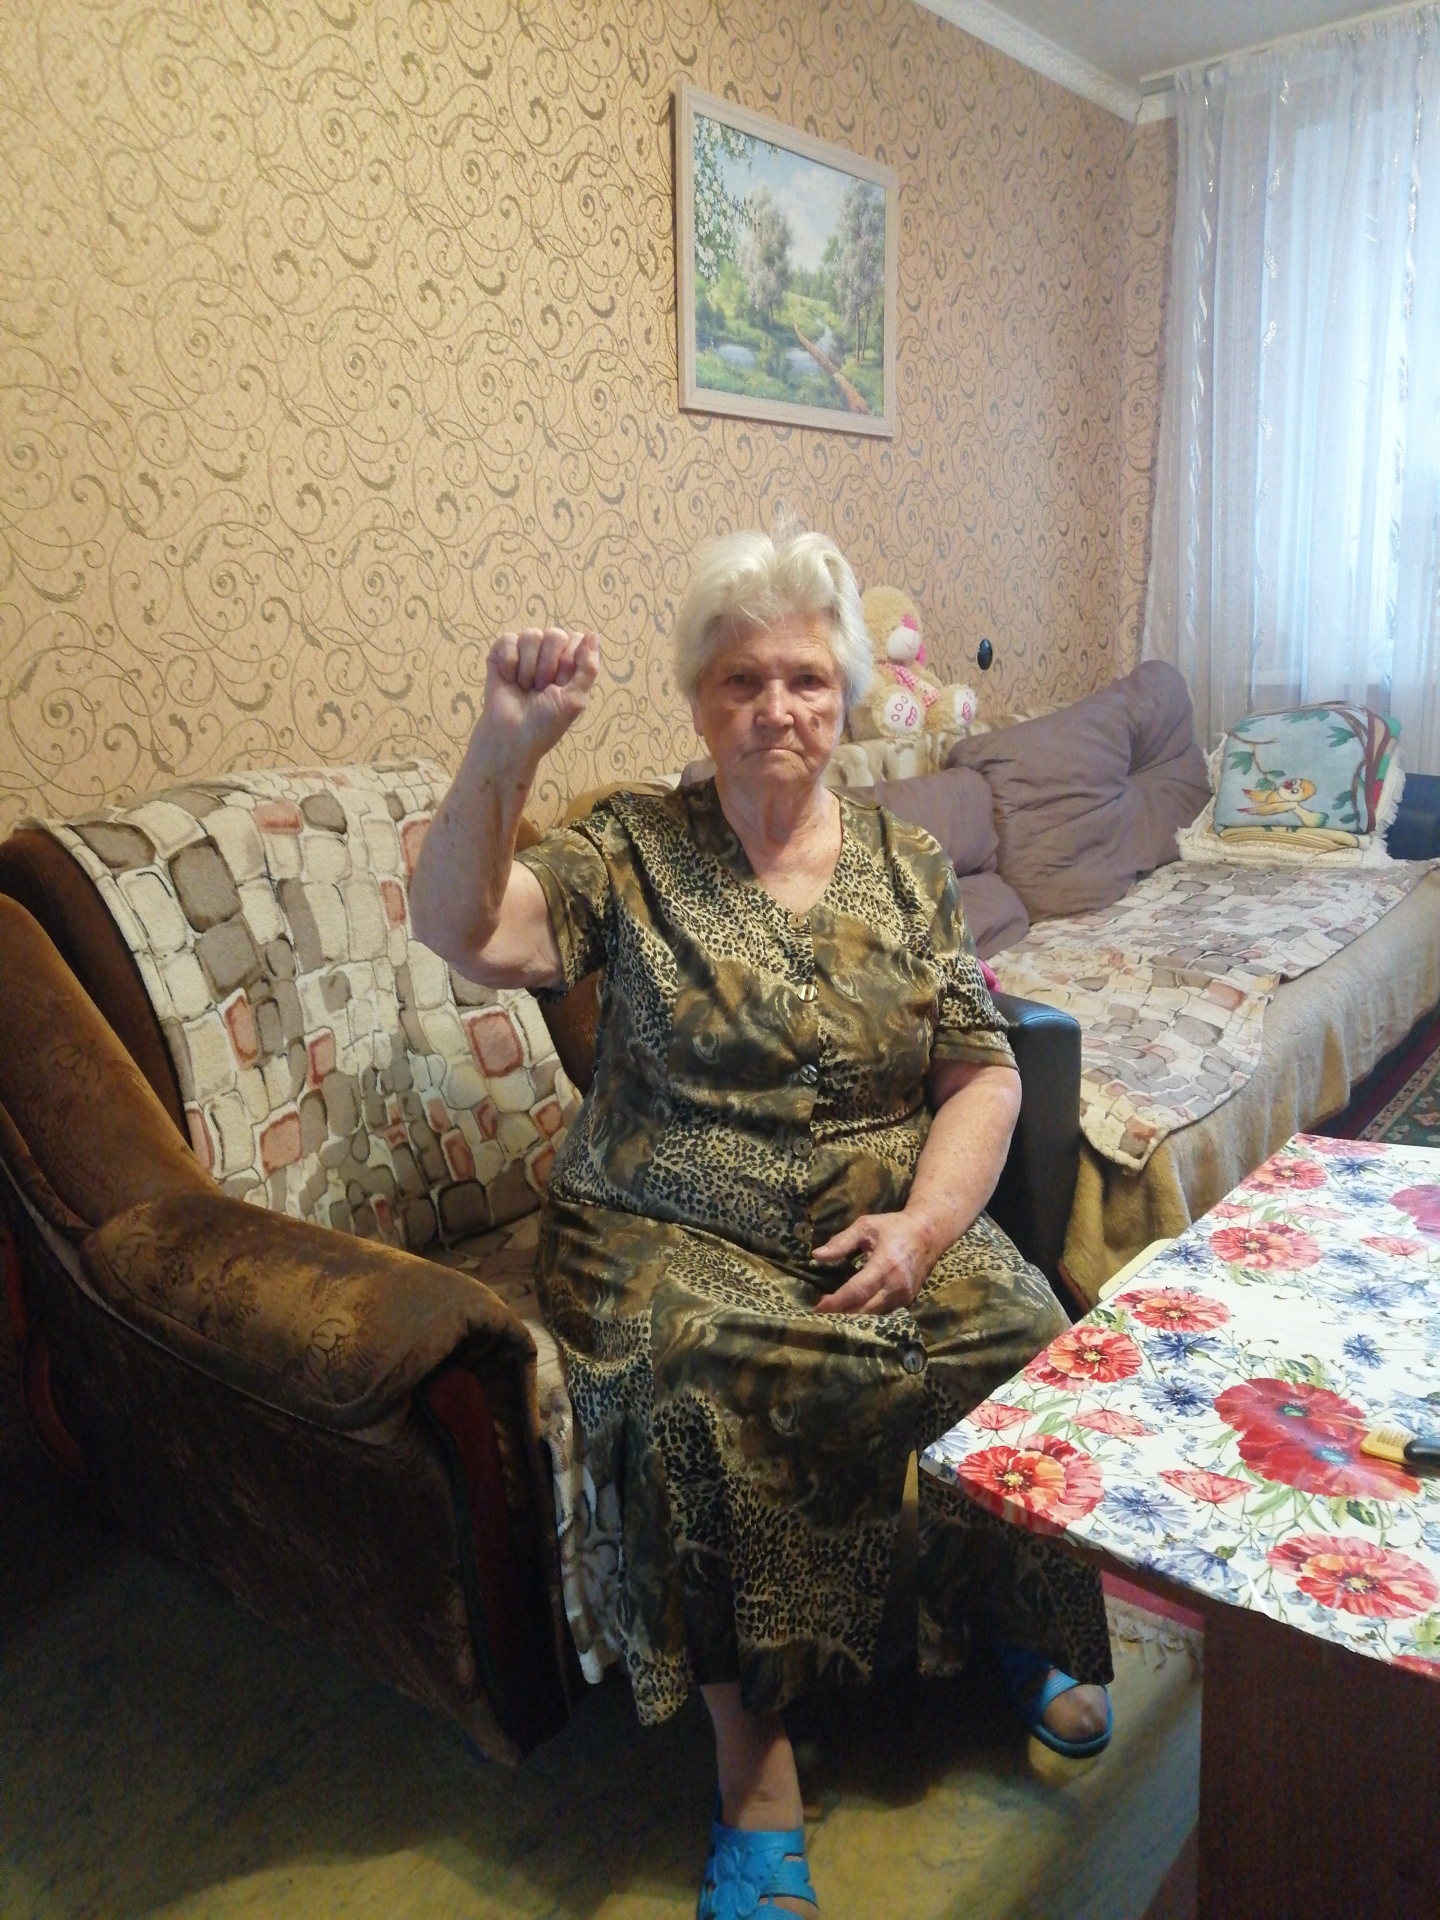
Label: noise